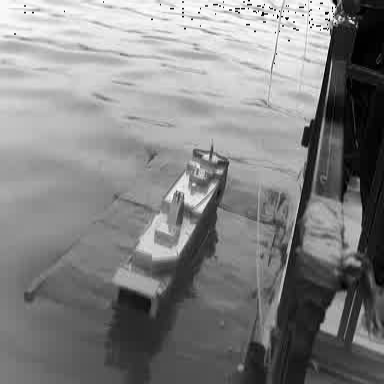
There is a container_ship in the infrared image.